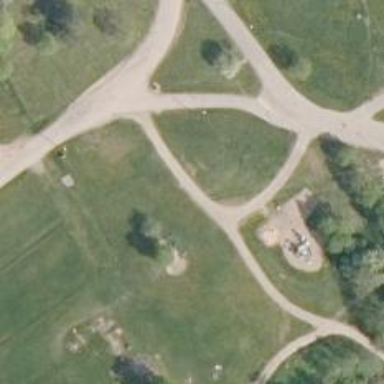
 specifically designed for the sport of disc golf."